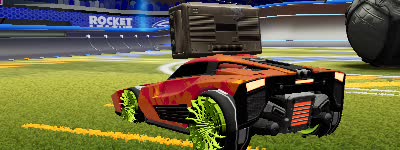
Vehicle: breakout